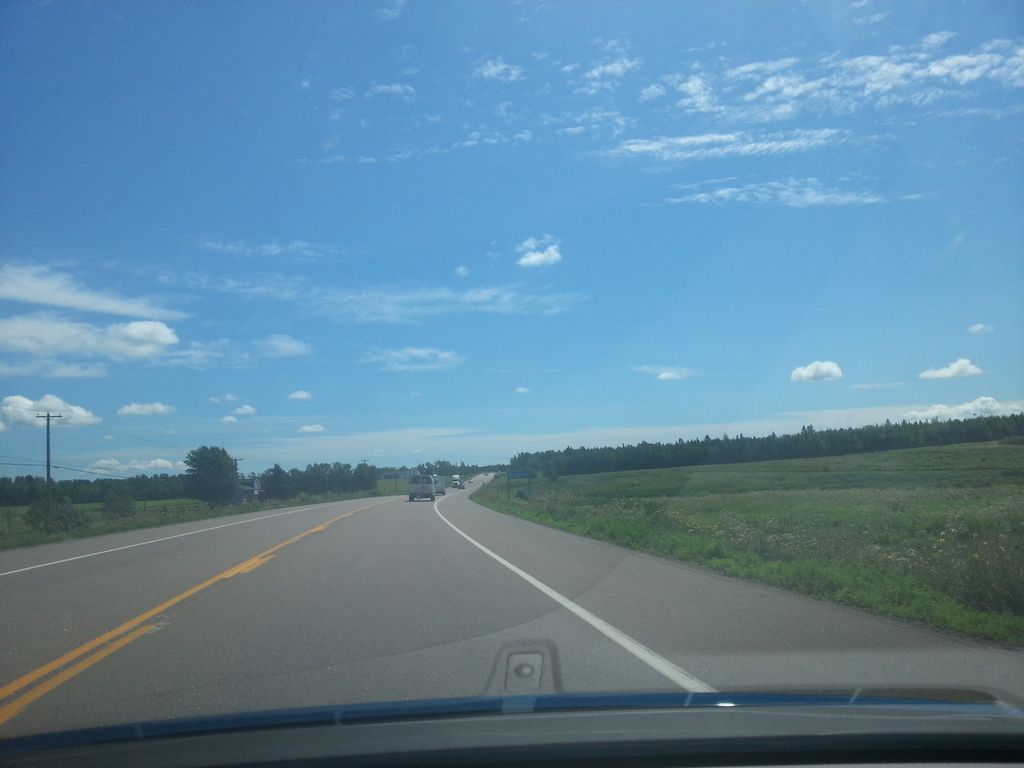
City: charlottetown